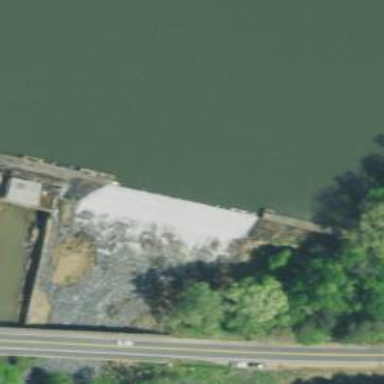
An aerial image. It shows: Dam across waterway.